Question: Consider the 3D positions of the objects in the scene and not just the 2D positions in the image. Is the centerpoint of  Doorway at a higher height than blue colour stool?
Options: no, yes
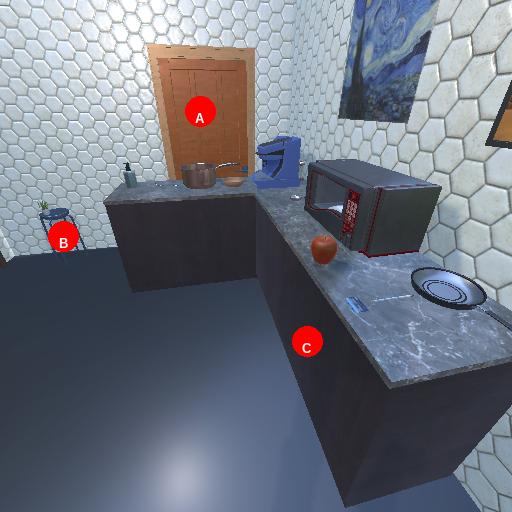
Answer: no